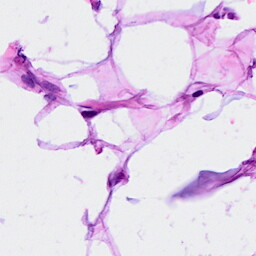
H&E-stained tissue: Breast